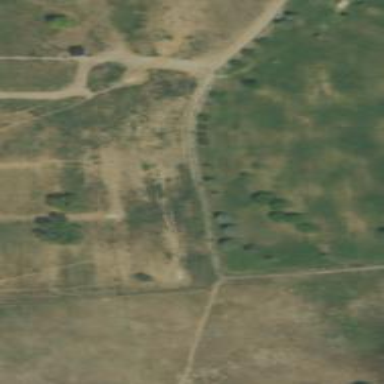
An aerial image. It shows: Disc golf hole.